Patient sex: M
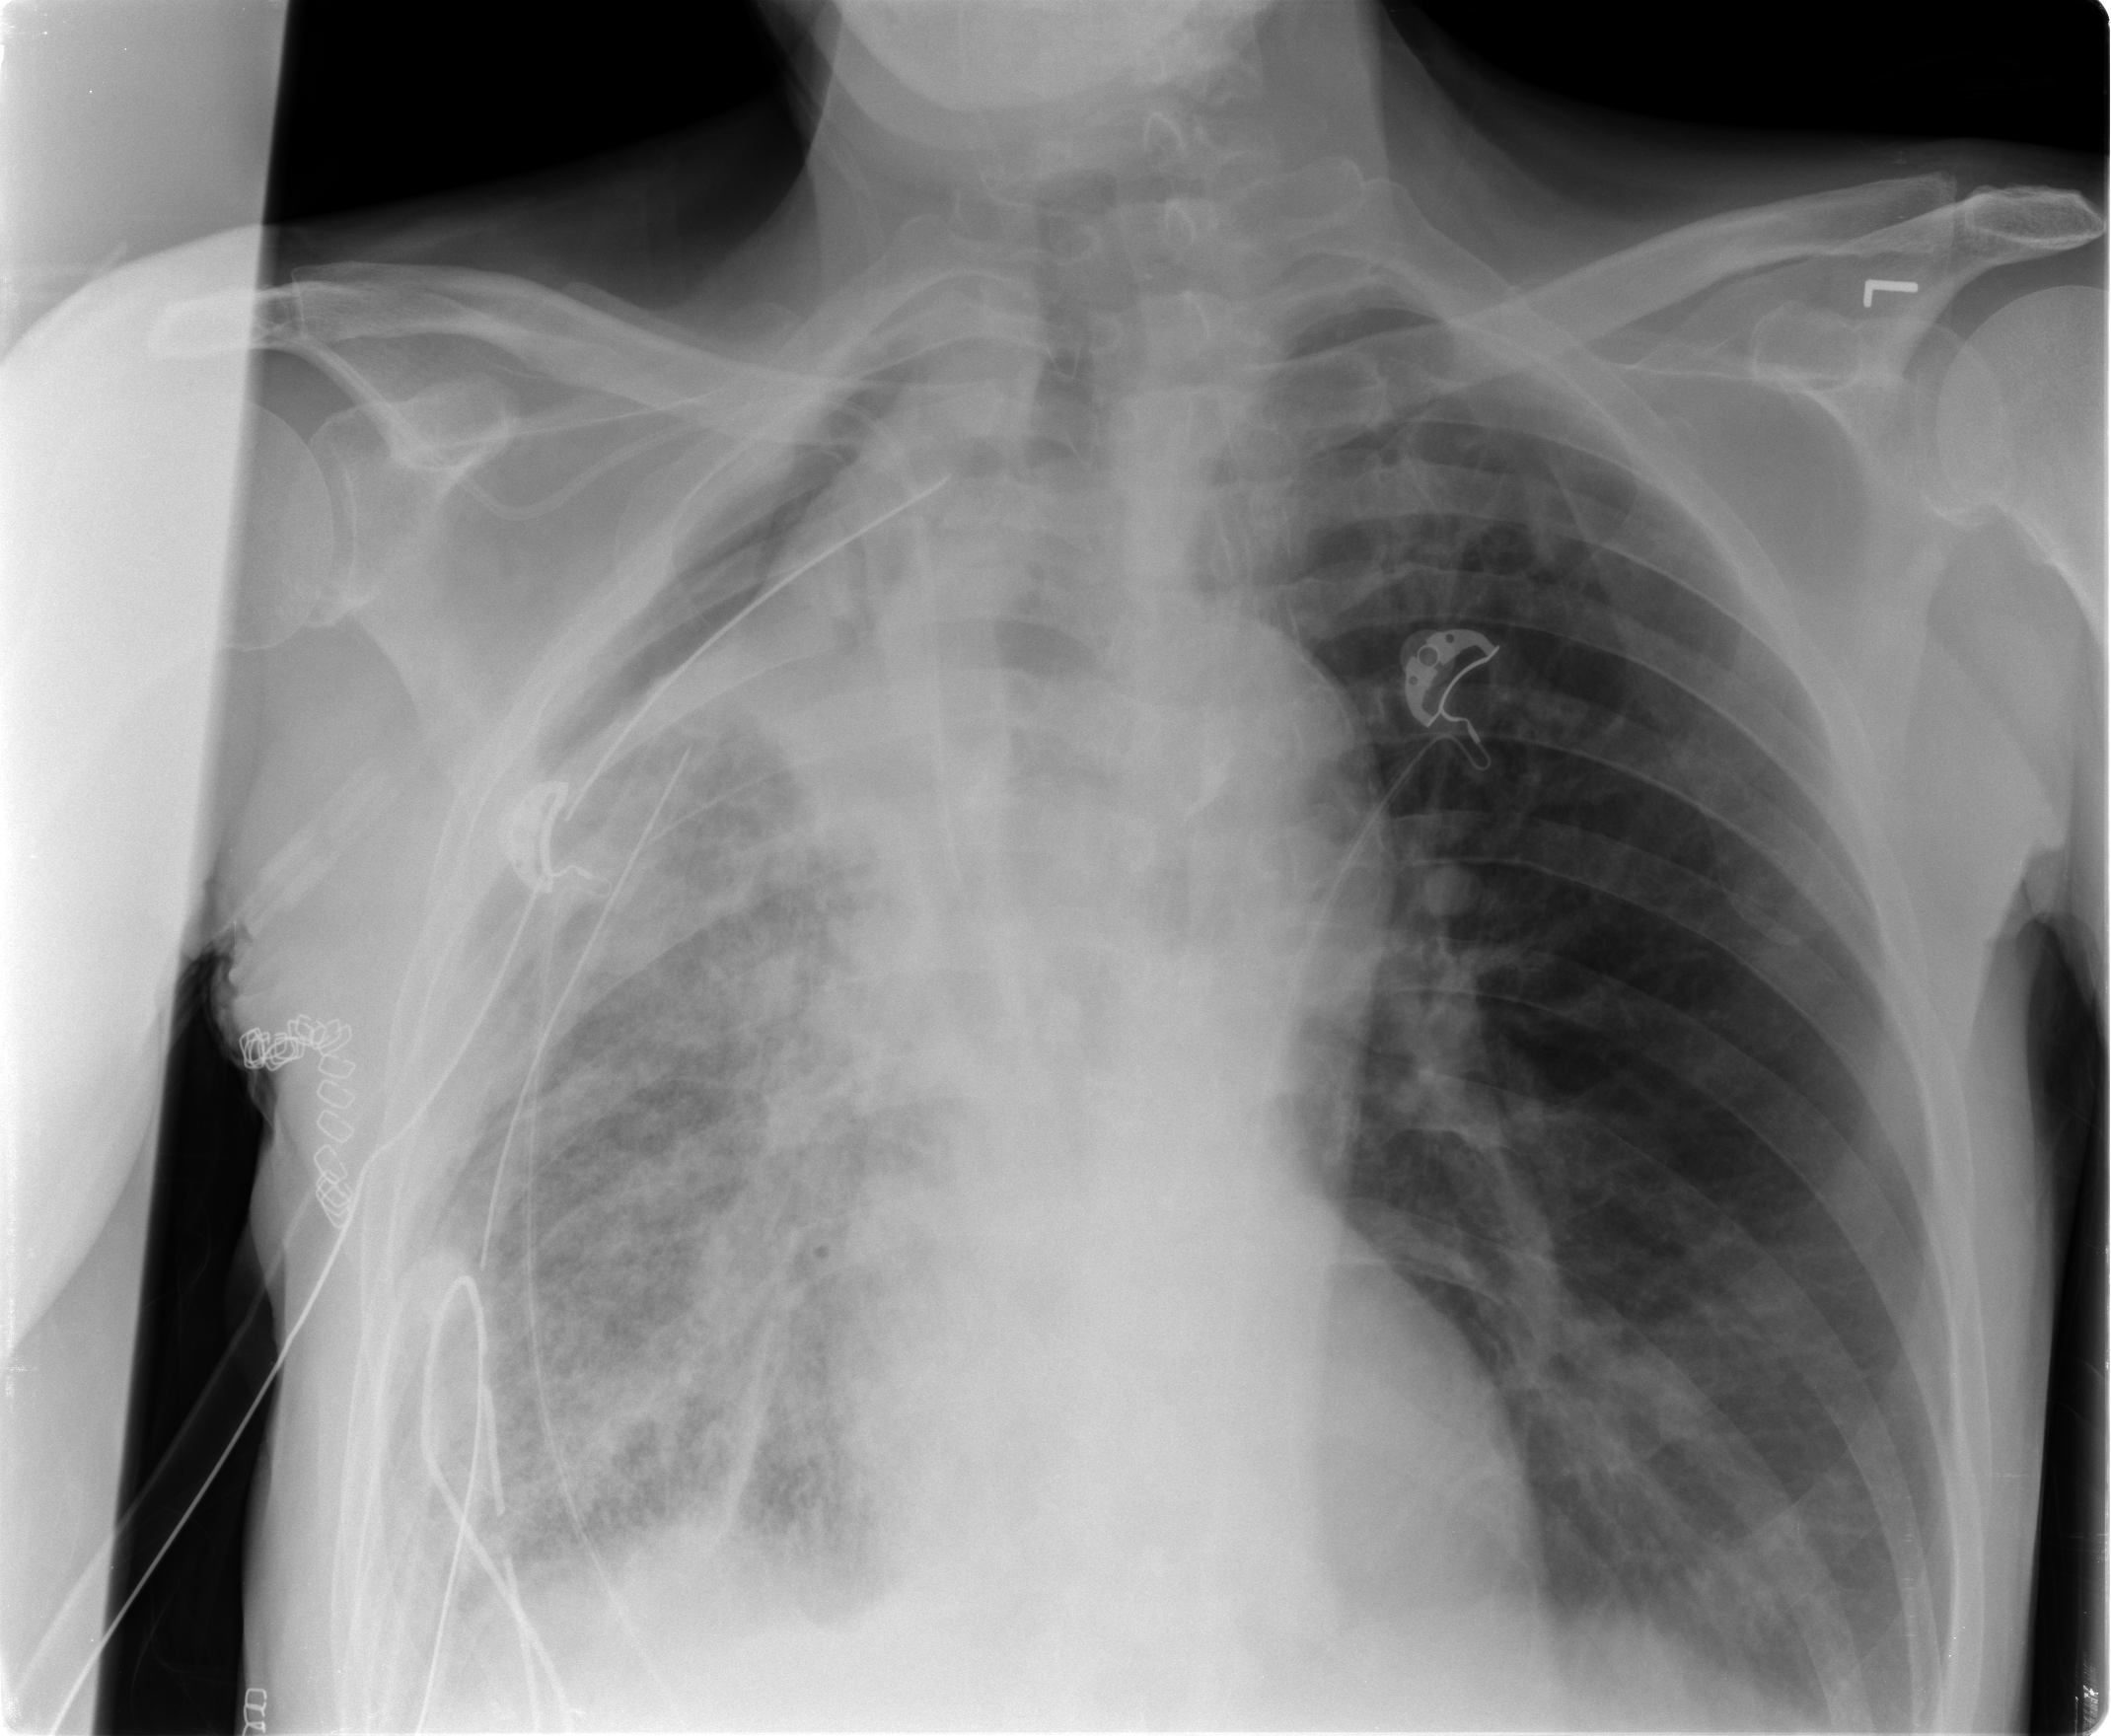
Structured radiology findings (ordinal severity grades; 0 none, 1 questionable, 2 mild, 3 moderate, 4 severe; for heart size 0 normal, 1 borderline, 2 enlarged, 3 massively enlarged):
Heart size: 0
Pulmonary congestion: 1
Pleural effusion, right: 1
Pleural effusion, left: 0
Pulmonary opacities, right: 4
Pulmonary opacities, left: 0
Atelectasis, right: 3
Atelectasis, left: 1